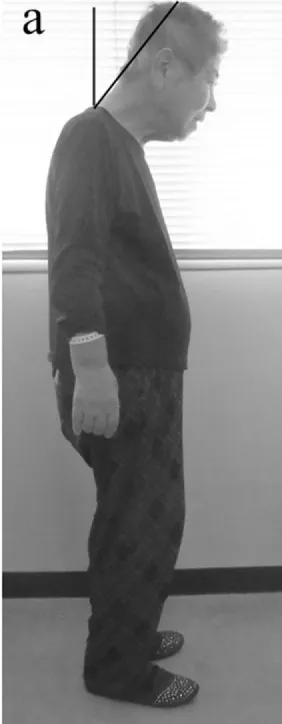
A patient with dropped head before . After infusion of LCIG, the angle of antecollis was reduced in a natural position.
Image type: radiology (x_ray)